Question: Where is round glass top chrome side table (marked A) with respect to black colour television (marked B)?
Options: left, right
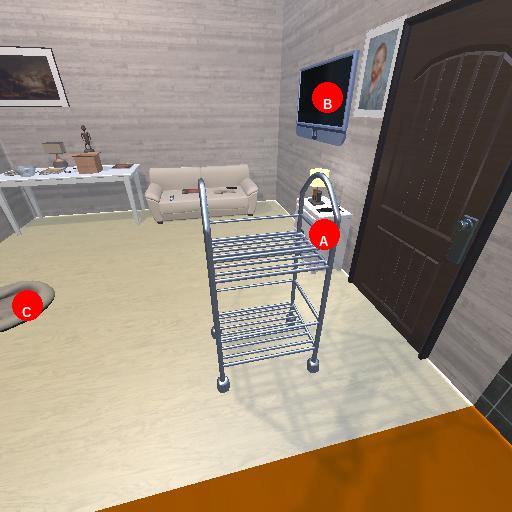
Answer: left